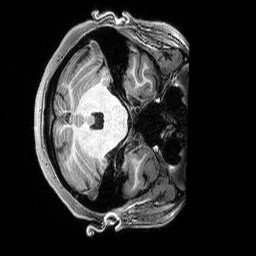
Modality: T1w
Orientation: axial
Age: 22
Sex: male
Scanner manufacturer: siemens
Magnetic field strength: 3 T
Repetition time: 2.8 s
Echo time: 0.00212 s